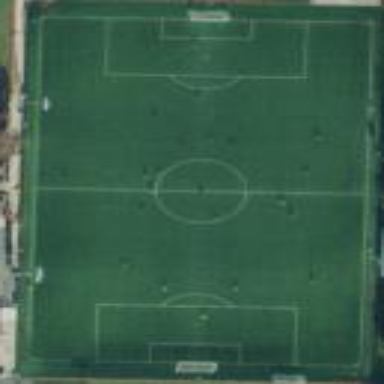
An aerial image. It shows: Artificial turf soccer pitch for leisure activities.